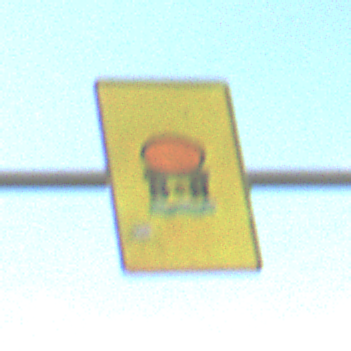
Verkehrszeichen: FahrzeugeMitWassergefaehrdenderLadungOhnePfeilsymbol
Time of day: MorningAfternoon
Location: Outdoor (Suburban)
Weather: PartlyCloudy
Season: NotSpecified
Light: Natural